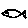
Label: fish